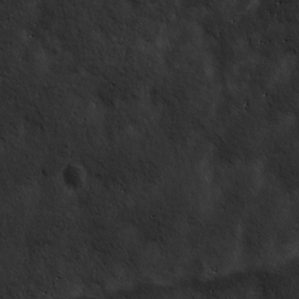
Label: non_frost